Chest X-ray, PA view. Patient: 59 years old, sex F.
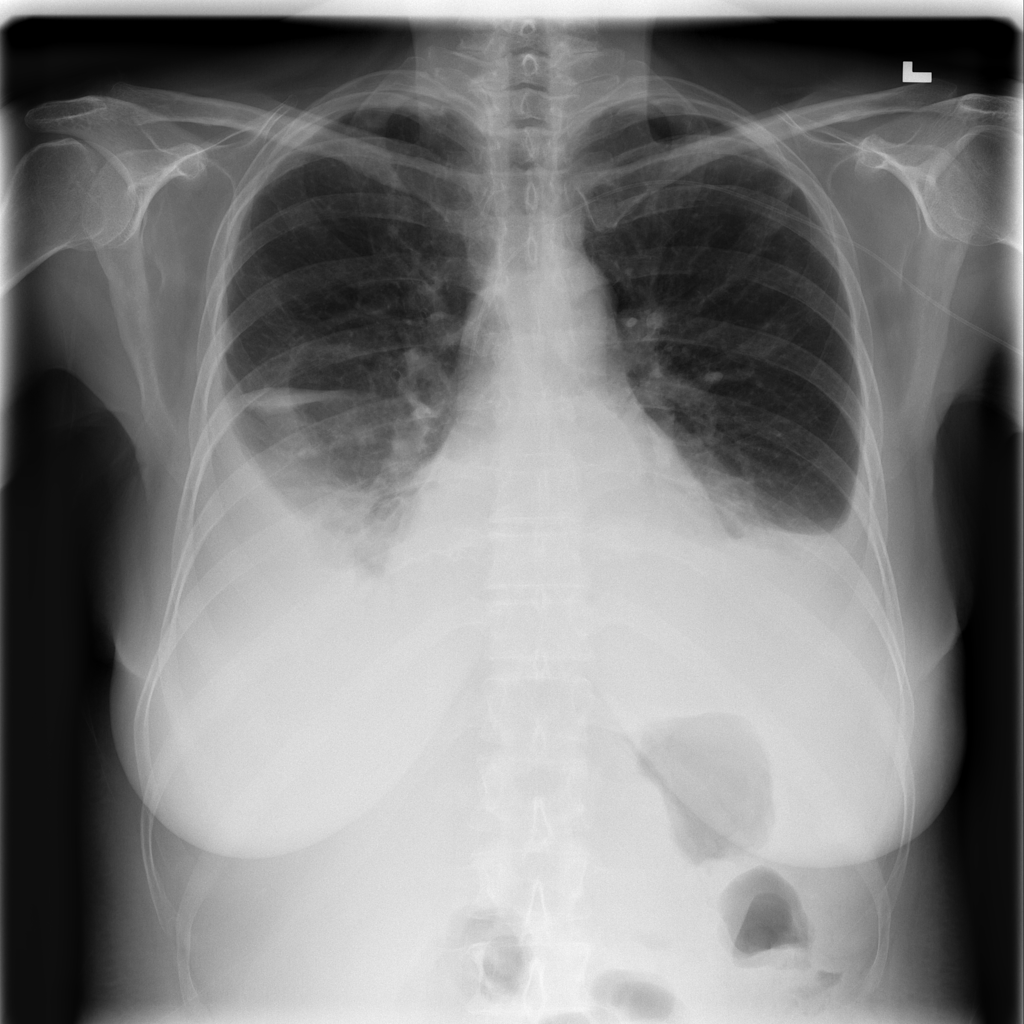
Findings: No Finding